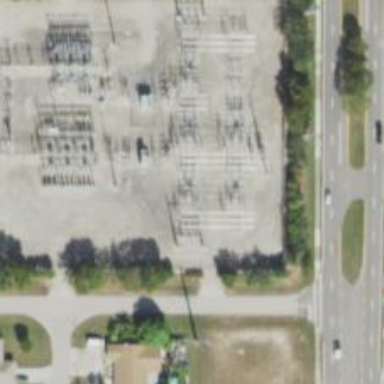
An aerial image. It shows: Switch for power supply.